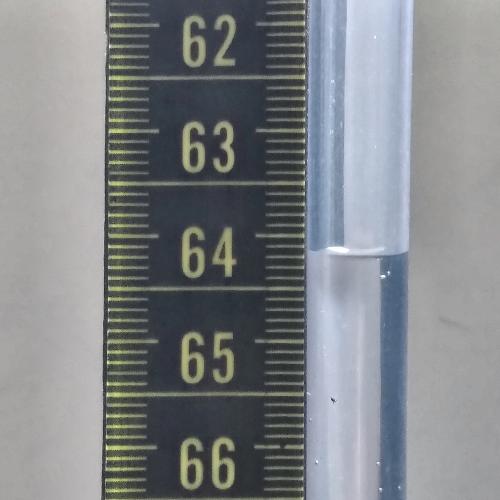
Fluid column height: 64.2 cm